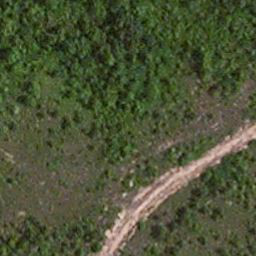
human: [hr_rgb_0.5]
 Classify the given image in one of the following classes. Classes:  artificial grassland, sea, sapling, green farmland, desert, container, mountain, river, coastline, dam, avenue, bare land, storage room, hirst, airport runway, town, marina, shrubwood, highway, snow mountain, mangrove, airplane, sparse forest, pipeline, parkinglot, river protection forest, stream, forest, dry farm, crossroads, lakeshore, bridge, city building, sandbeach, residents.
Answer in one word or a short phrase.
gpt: avenue